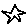
Label: star